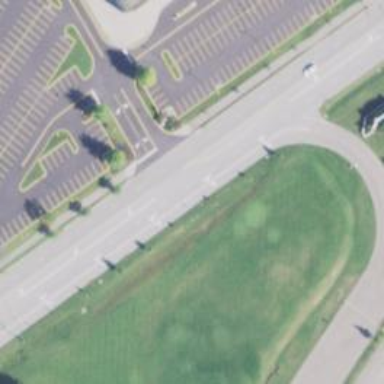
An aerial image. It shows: Unmarked road crossing.